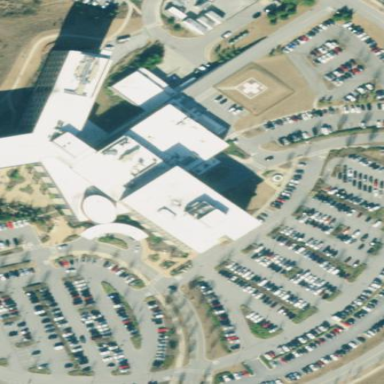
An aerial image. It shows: Healthcare facility identified as hospital.